Question: For example, in our Orbeon test environment we'd like the service URL to be: 'https://test.some-endpoint.com/validate'.
Then when the form is deployed in the production environment, the service URL should automatically change to: 'https://prod.some-endpoint.com/validate'.
I recognize that I could create a hidden field to store the environment value, but this wouldn't automatically change when the form is deployed in the production environment. See screenshot:

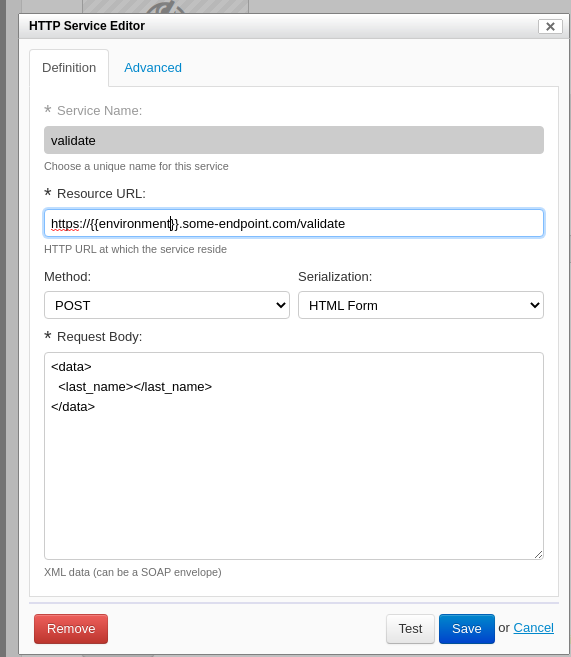
Answer: Starting with Orbeon Forms 2020.1, you can use the <URL>. So, assuming you have a environment variable named 'SERVICE_HOST', in the HTTP Service Editor you can use the following for the Resource URL:
'''
https://{environment-variable('SERVICE_HOST')}.some-endpoint/validate
'''